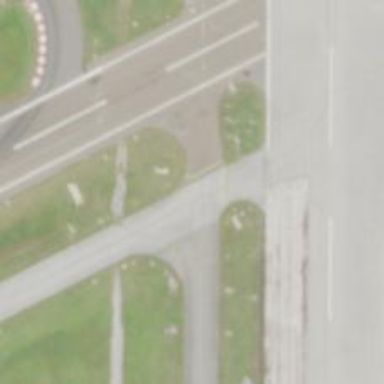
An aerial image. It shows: Image of taxiway at airport.